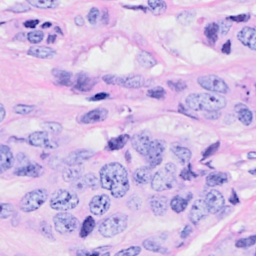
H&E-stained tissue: Breast